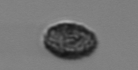
Label: Pseudochattonella_farcimen